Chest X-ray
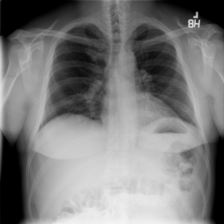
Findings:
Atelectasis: negative
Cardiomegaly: negative
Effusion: negative
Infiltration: negative
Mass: negative
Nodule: negative
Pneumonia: negative
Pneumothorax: negative
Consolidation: negative
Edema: negative
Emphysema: negative
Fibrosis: negative
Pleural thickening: negative
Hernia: negative